Field crop: tomato
Growth stage: 1
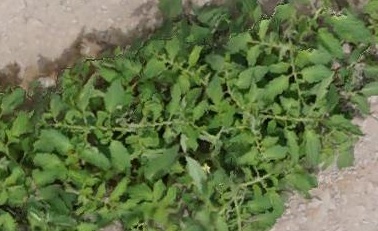
Species: tomato